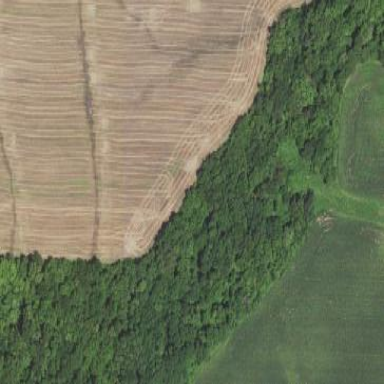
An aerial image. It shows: Serene woodland landscape.